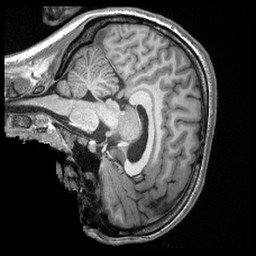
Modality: T1w
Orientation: sagittal